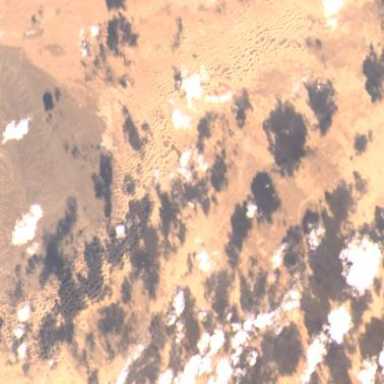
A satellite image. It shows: Barren erg desert with sandy surface.